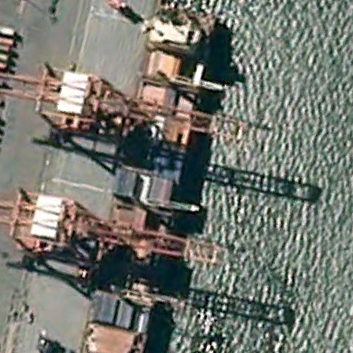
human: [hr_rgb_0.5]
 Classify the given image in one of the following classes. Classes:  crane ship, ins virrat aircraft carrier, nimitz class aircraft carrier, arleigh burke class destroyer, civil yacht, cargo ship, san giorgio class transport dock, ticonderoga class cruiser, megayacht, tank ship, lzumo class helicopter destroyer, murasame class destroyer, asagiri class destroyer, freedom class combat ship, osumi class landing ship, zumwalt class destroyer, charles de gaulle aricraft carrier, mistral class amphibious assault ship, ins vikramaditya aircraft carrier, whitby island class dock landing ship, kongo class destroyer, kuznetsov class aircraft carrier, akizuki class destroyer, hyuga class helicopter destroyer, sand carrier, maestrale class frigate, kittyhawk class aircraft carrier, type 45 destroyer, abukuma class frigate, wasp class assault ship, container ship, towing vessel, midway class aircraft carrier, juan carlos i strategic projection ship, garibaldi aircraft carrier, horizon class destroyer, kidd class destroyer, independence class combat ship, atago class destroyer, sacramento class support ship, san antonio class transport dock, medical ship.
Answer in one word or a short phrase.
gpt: Container ship